Question: Can you help me to extract the link then cut and retrieve some of the links in the form of id? I use several forms to be variables.
This is an example of a link and I want to take the id that is behind:

I use iMacros extension 8.9.7. This is my failed script:
'''
VERSION BUILD=<PHONE> RECORDER=FX
TAB T=1
SET !EXTRACT {{!URLCURRENT}}
SET !EXTRACT NULL
SET !VAR2 EVAL("'{{!!EXTRACT}}'.split('=')[0].trim();")
TAG POS=7 TYPE=IRON-ICON ATTR=ID:icon
TAG POS=2 TYPE=DIV ATTR=TXT:Delete<SP>cellCtrl+M<SP>D
EVENT TYPE=CLICK SELECTOR="#cell-{{!VAR2}}>PAPER-MATERIAL>DIV:nth-of-type(4)>DIV>DIV>DIV:nth-of-type(6)>DIV>DIV>DIV" BUTTON=0
EVENTS TYPE=KEYPRESS SELECTOR="#cell-{{!VAR2}}>PAPER-MATERIAL>DIV:nth-of-type(4)>DIV>DIV>DIV>TEXTAREA" CHARS="good nigt"
'''
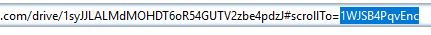
Answer: '''
SET !VAR2 EVAL("var u='{{!URLCURRENT}}'; var z=u.split('='); z[1];")
PROMPT ID:<SP>_{{!VAR2}}_
'''
'z[0]' would return the part of the URL the '=' sign, but you want the part which is the '='... => 'z[1]'.